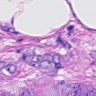
Metastatic tissue present: yes